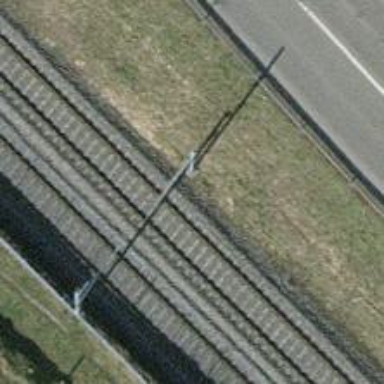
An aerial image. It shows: Single-track railway with electrified contact lines.